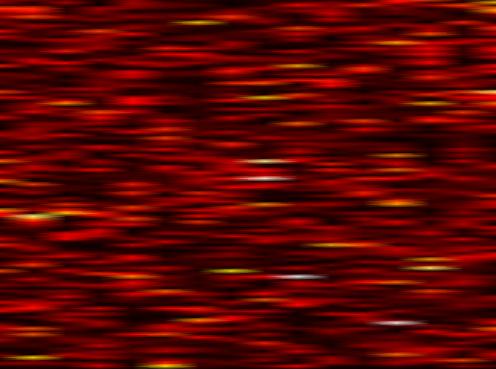
Label: WOLA